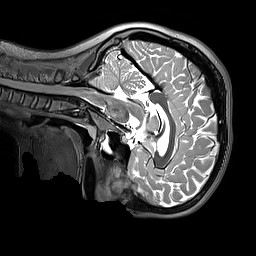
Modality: T2w
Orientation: sagittal
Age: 9
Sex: male
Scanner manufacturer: siemens
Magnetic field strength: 3 T
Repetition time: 3.2 s
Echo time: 0.408 s